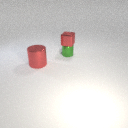
small green metal cylinder below small red metal cube